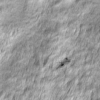
Label: not_dusty